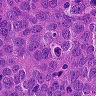
Metastatic tissue present: yes